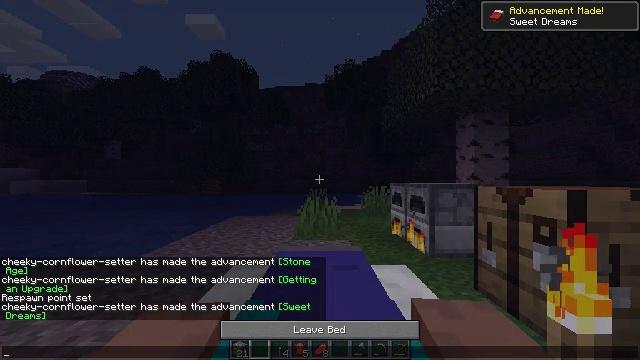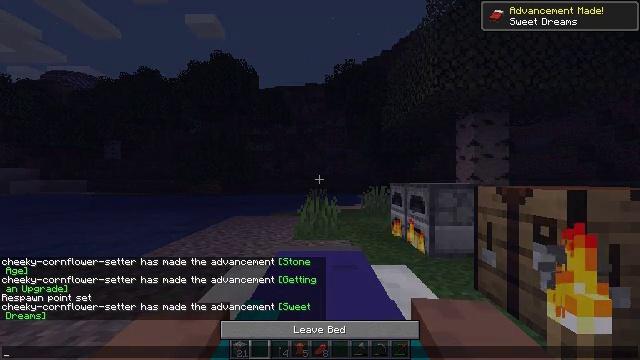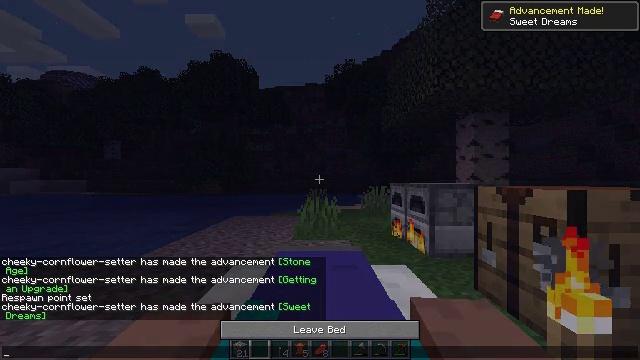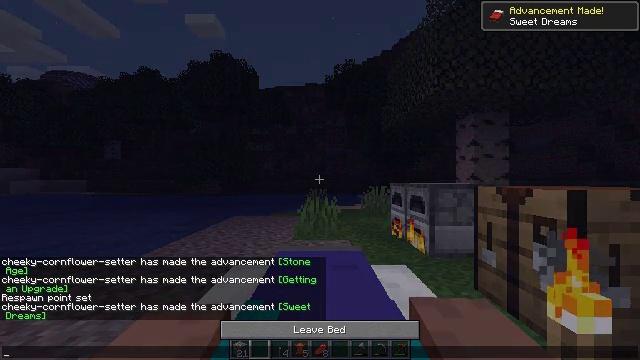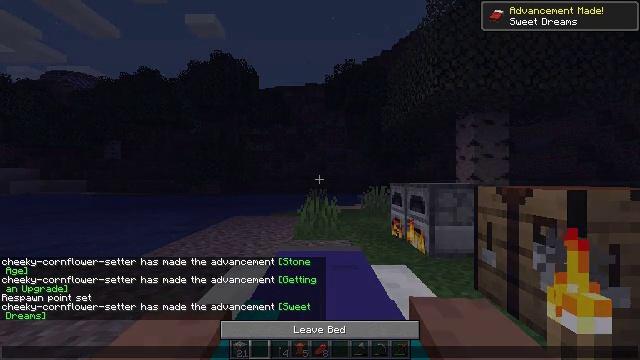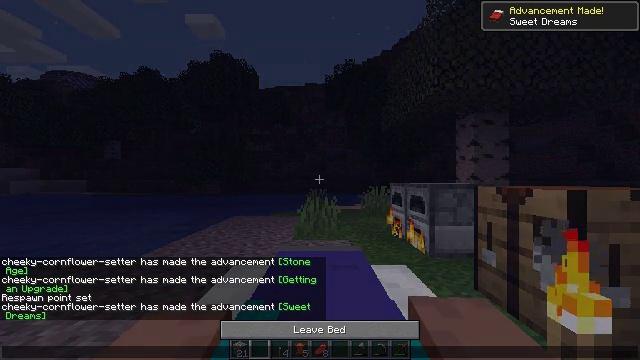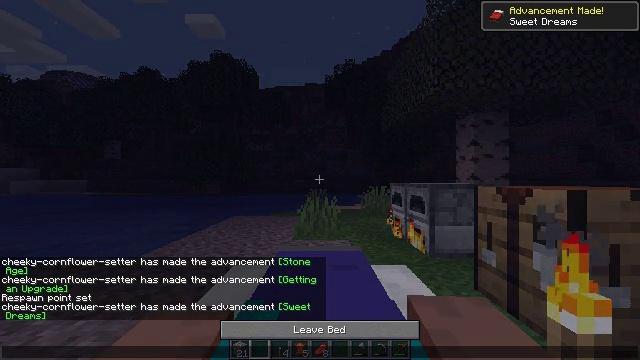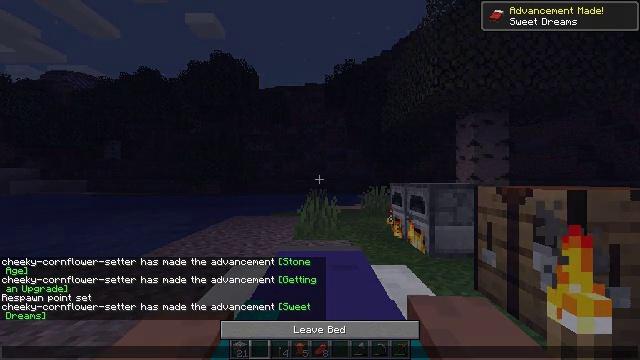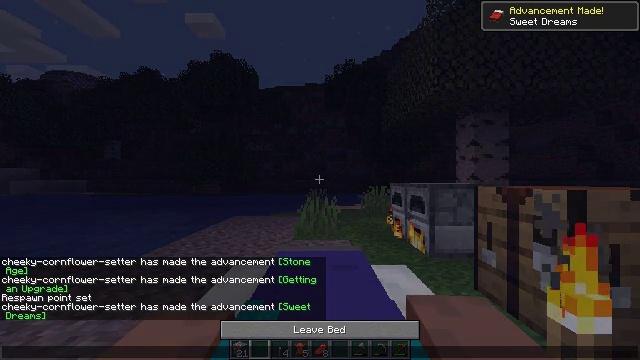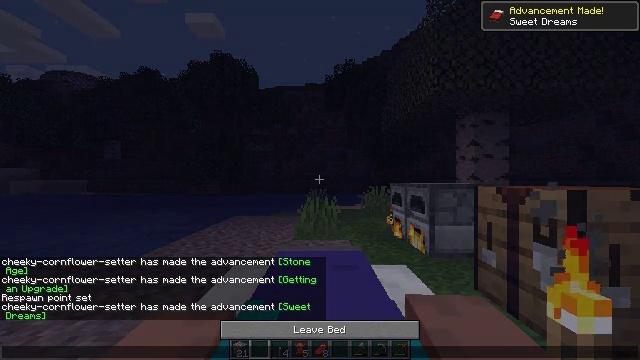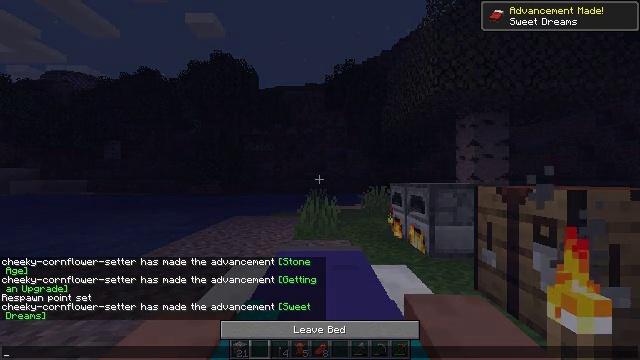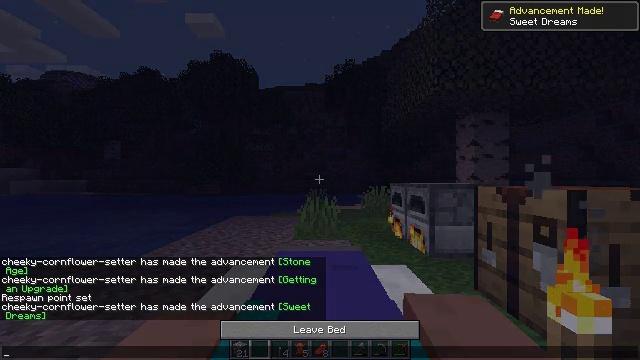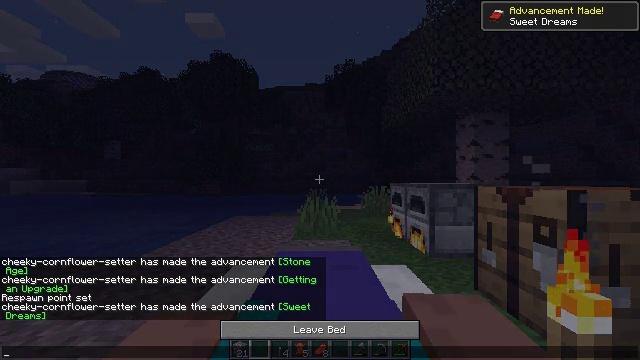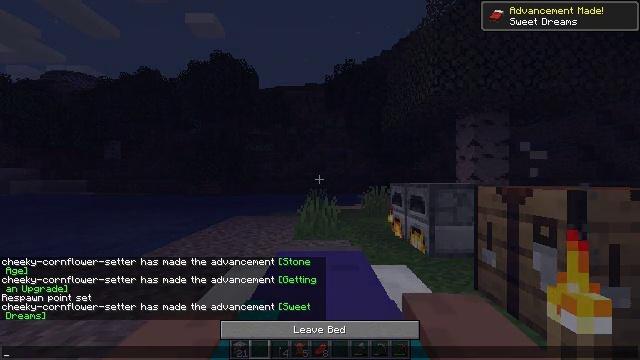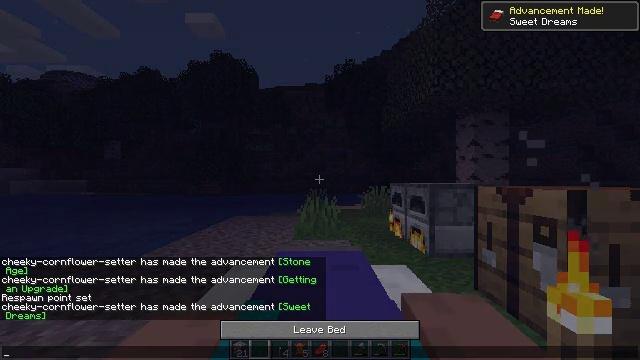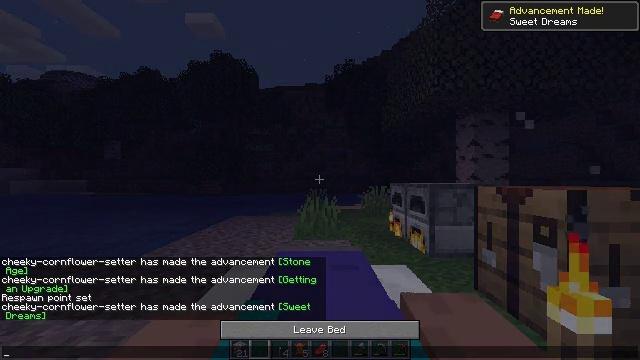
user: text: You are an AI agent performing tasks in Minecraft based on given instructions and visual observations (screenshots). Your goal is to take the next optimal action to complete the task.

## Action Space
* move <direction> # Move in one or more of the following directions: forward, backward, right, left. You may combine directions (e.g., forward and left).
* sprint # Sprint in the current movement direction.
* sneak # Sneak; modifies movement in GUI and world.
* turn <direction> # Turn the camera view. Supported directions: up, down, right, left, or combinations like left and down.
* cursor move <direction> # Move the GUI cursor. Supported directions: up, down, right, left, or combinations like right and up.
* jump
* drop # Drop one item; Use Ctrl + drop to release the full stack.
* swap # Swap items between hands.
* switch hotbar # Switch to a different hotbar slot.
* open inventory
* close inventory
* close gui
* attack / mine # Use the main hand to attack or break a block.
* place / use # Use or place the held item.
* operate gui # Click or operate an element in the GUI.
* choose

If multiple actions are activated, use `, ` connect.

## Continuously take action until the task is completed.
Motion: motion action
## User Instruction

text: Smelt a cooked porkchop.
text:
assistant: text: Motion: no_op
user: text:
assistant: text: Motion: no_op
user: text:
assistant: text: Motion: no_op
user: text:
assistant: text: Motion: no_op
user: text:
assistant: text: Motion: no_op
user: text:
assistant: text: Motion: no_op
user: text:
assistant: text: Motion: no_op
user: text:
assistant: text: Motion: no_op
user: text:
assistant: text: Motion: no_op
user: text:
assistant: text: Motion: no_op
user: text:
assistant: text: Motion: no_op
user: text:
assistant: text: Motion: no_op
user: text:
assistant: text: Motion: no_op
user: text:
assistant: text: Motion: no_op
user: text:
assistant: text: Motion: no_op
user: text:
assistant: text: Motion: no_op
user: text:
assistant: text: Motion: no_op
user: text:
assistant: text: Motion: no_op
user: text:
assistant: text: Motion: no_op
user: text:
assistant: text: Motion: no_op
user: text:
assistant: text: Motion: no_op
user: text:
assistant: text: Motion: no_op
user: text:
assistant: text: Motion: no_op
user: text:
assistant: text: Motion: no_op
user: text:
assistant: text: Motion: no_op
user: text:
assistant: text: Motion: no_op
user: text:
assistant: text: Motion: no_op
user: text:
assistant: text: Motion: no_op
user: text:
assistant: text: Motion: no_op
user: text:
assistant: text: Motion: no_op